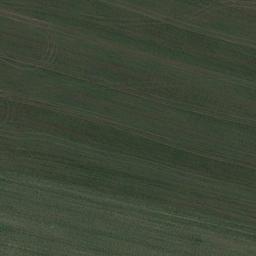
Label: meadow